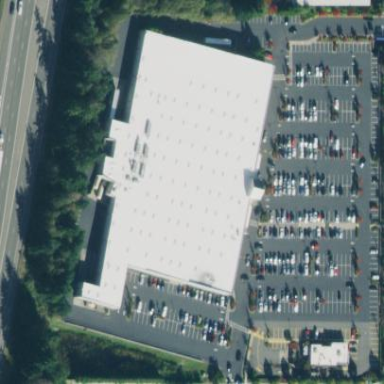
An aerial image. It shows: Retail area.